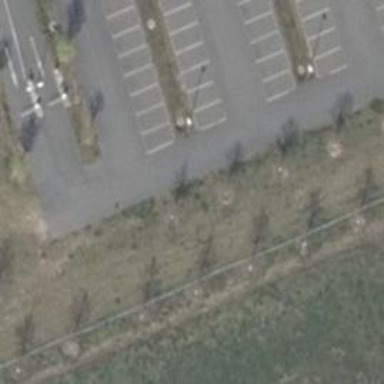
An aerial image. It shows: Asphalt parking aisle along service road.